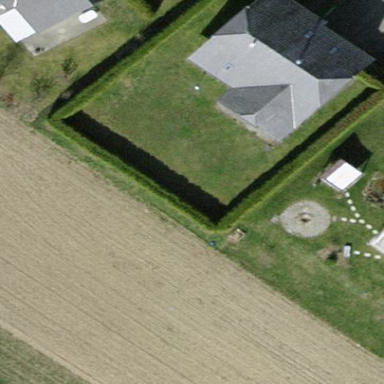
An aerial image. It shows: Detached building with hipped roof shape.